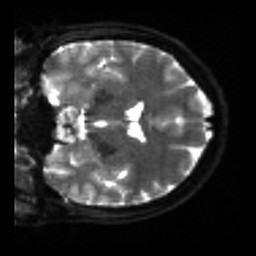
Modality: sbref
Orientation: coronal
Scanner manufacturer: siemens
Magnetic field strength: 3 T
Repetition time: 4 s
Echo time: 0.0594 s